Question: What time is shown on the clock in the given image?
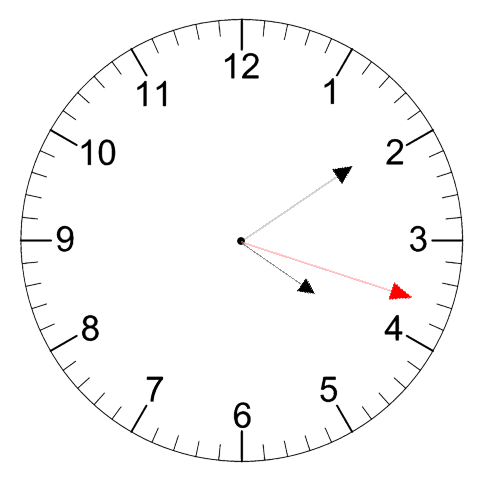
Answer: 04:09:18